Question: I have code something like this:
'''
var availableCondition = {
property1: {
condition: true,
value: 'value1'
},
property2: {
condition: false,
value: 'value2'
},
}
var obj = {}
for (var key in availableCondition) {
var potentialProperty = availableCondition[key];
if (potentialProperty ['condition']){
obj[key] = potentialProperty['value']
}
}
'''
How can I describe var obj to have ability of IDE code implemention, something like in case
'''
var obj = {
property1: 'value1',
property2: 'value2',
}
'''
When I start type
'''
obj.
'''
IDE take me property completion in second way, but not in first.
How to describe object in jsDoc to have this completion?

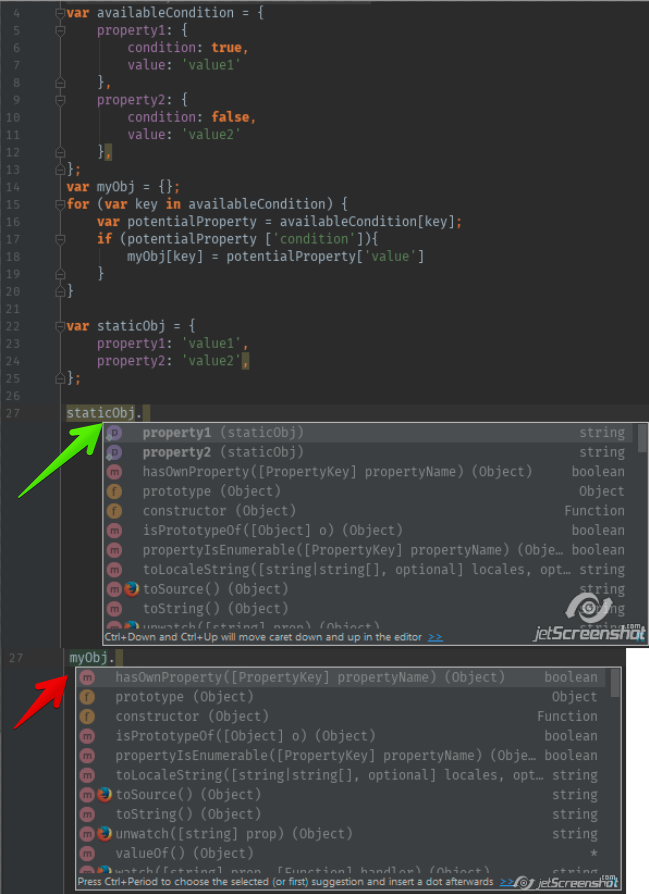
Answer: I found a solution
'''
var availableCondition = {
property1: {
condition: true,
value: 'value1'
},
property2: {
condition: false,
value: 'value2'
},
};
/**
*
* @type {object}
* @property {string} property1
* @property {string} property2
*/
var myObj = {};
for (var key in availableCondition) {
var potentialProperty = availableCondition[key];
if (potentialProperty ['condition']){
myObj[key] = potentialProperty['value']
}
}
'''